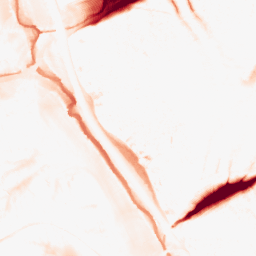
Category: morphological
Decomposition family: tophat
Decomposition parameters: size: 20
mode: black
Upsampling method: quartic
Upsampling parameters: scale: 8
Upsampling scale: 8